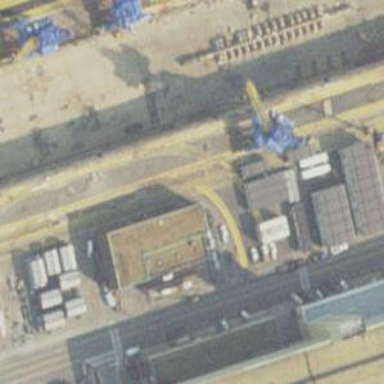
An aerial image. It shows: Yard area serving monorail railway.